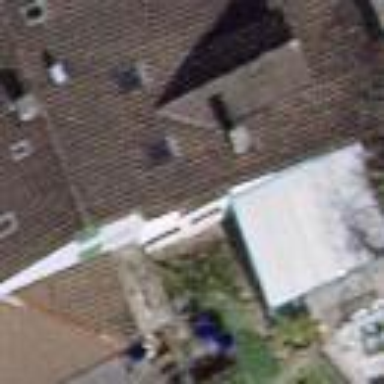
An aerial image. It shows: Terrace building with gabled roof.